Aerial crown-view tile of a tropical tree (Barro Colorado Island, Panama), acquired 20241014:
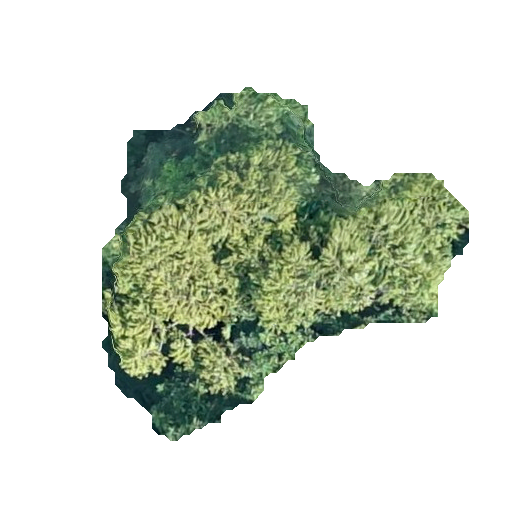
Species: Luehea seemannii
GBIF accepted scientific name: Luehea seemannii
Crown area: 121.029 m²